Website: slack
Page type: payment
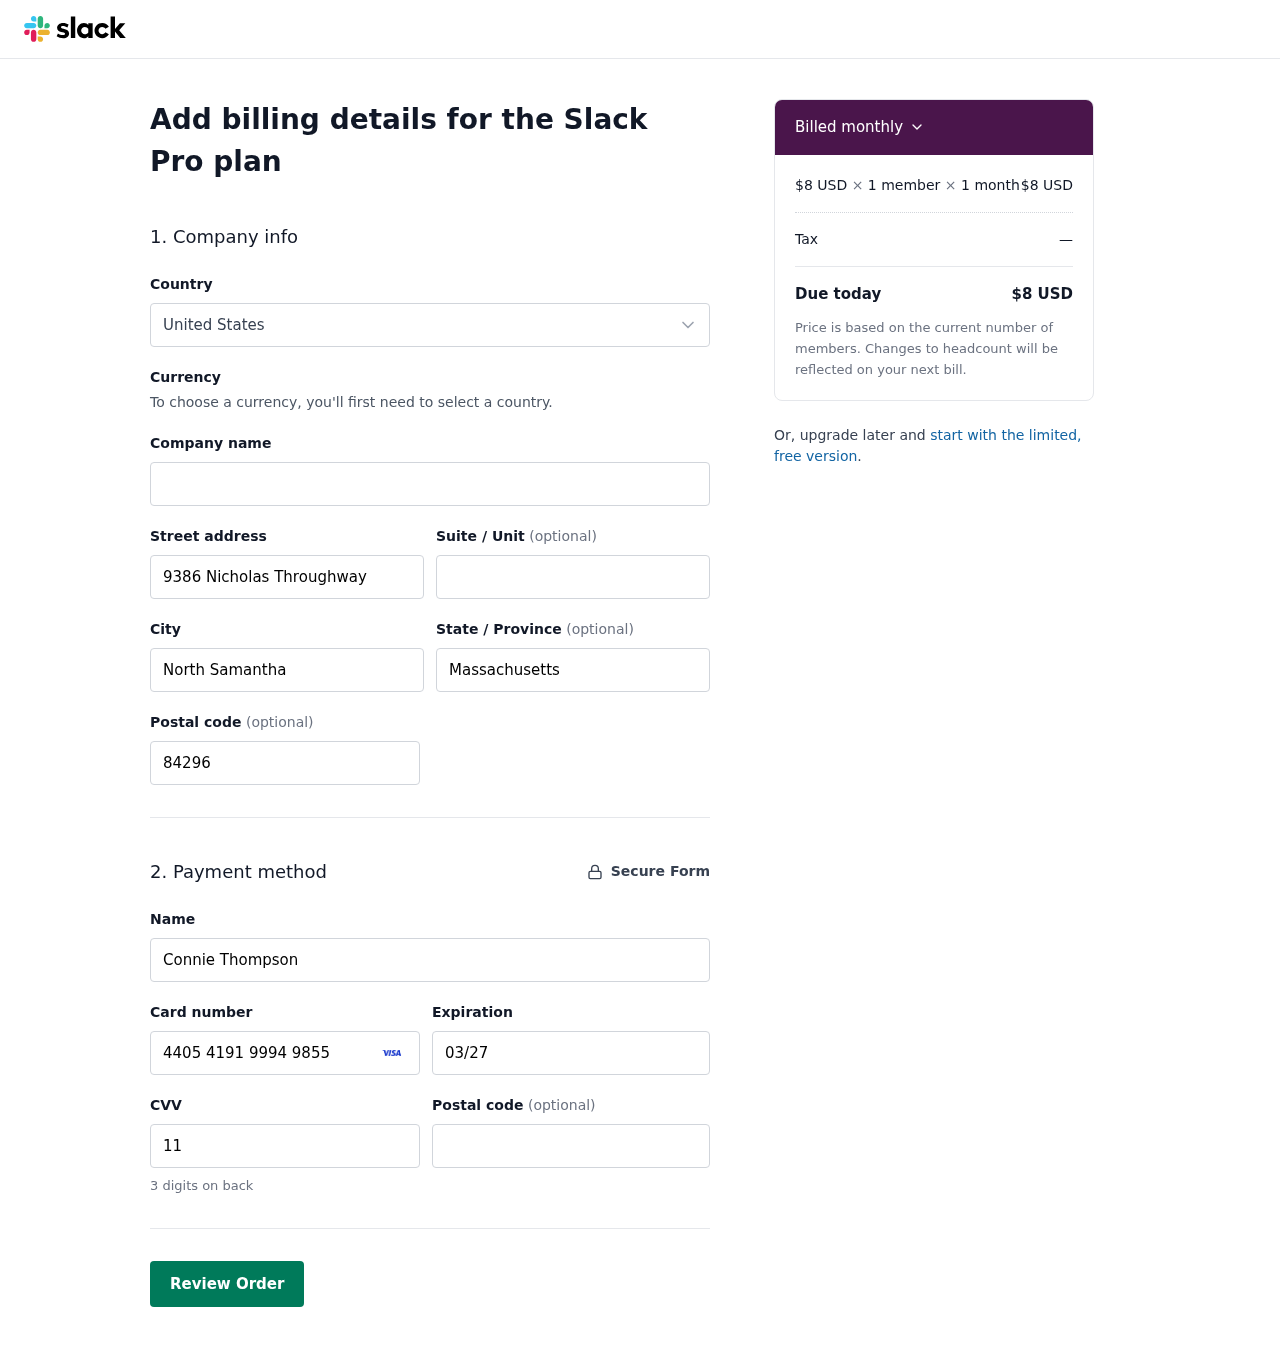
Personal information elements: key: PII_COUNTRY
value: United States
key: PII_STREET
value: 9386 Nicholas Throughway
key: PII_CITY
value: North Samantha
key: PII_STATE
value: Massachusetts
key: PII_POSTCODE
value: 84296
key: PII_FULLNAME
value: Connie Thompson
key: PII_CARD_NUMBER
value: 4405 4191 9994 9855
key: PII_CARD_EXPIRY
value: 03/27
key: PII_CARD_CVV
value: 117
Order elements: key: ORDER_PRICE_PER_MEMBER
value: $8 USD
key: ORDER_NUM_MEMBERS
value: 1 member
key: ORDER_NUM_MONTHS
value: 1 month
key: ORDER_SUBTOTAL
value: $8 USD
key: ORDER_TAX
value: —
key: ORDER_TOTAL
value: $8 USD